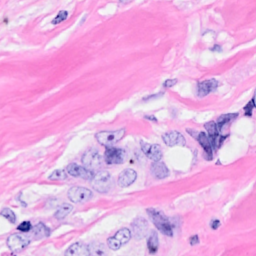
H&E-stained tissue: Breast